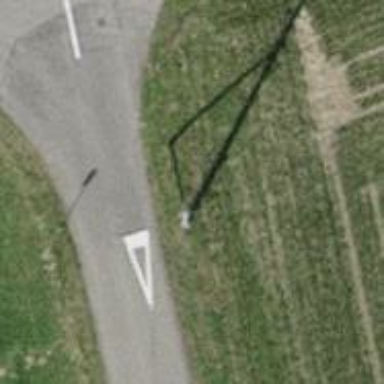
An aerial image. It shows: Straight power pole.